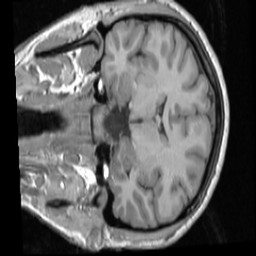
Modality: T1w
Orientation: coronal